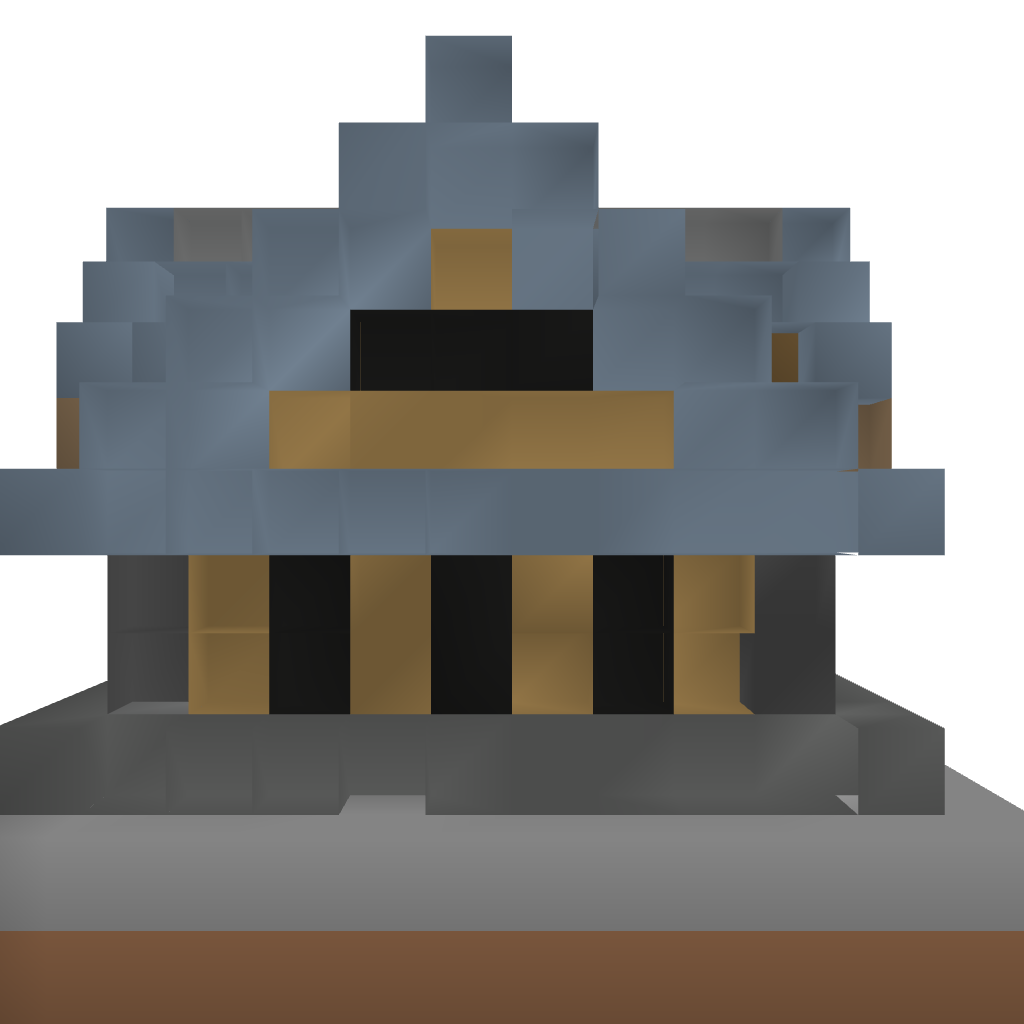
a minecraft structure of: Basic survival house 3